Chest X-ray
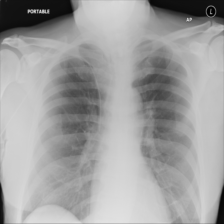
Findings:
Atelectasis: negative
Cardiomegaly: negative
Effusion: negative
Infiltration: negative
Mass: negative
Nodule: negative
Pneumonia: negative
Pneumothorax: negative
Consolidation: negative
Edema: negative
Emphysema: negative
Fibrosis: negative
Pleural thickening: negative
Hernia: negative